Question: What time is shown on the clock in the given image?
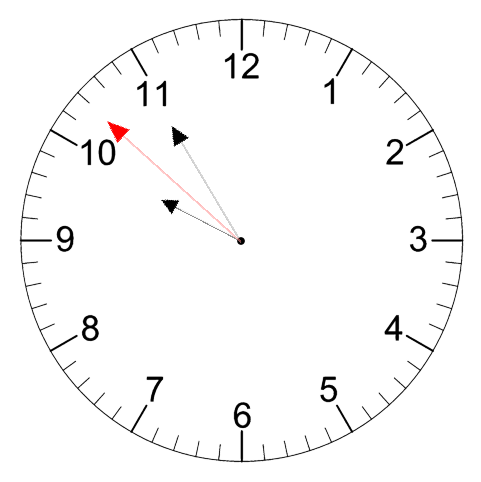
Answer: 09:54:52